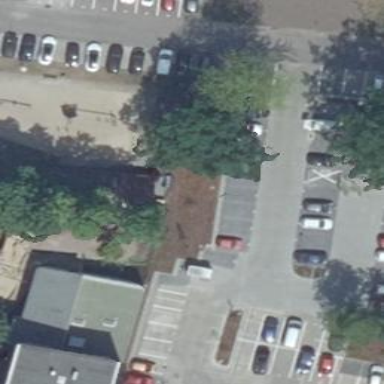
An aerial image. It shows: Kindergarten.